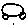
Label: car